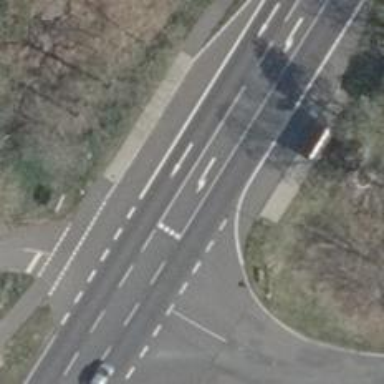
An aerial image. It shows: Asphalt road classified as primary highway.